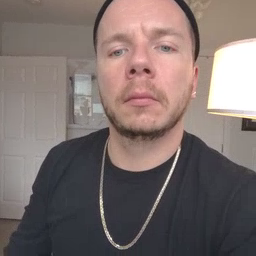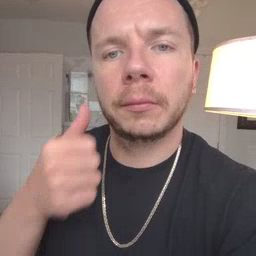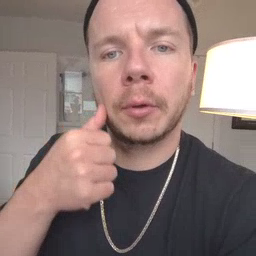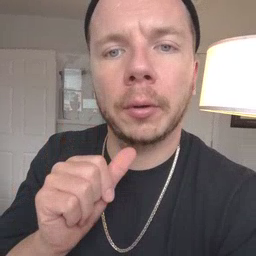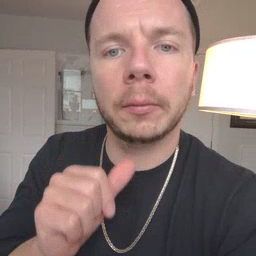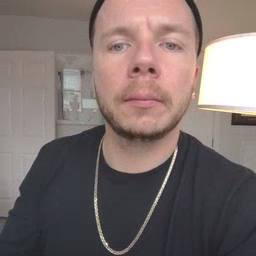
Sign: girl